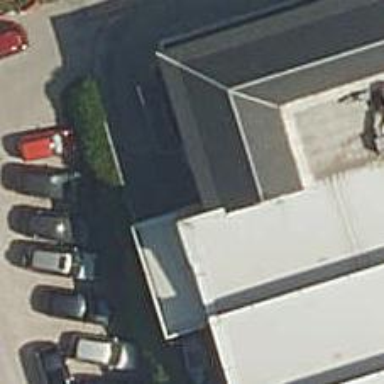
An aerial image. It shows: Surveillance system is in place.